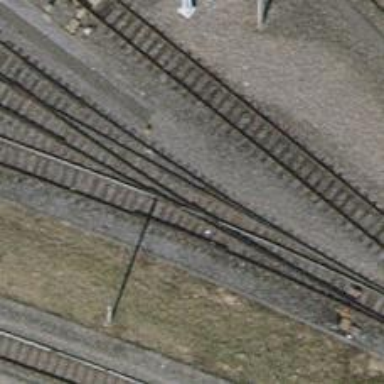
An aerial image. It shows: Single track railway in yard.